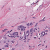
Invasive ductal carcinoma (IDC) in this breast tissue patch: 1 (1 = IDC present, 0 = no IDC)